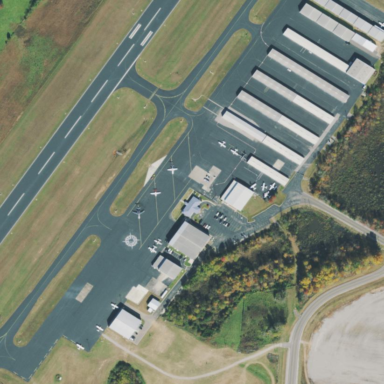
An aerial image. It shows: Apron at the airport.